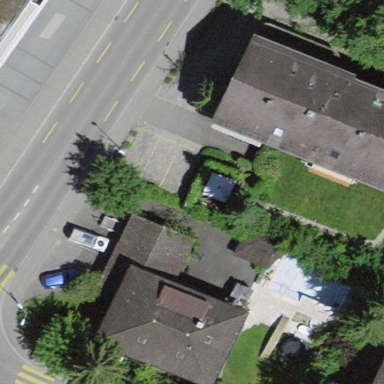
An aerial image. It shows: Residential building with hipped roof.